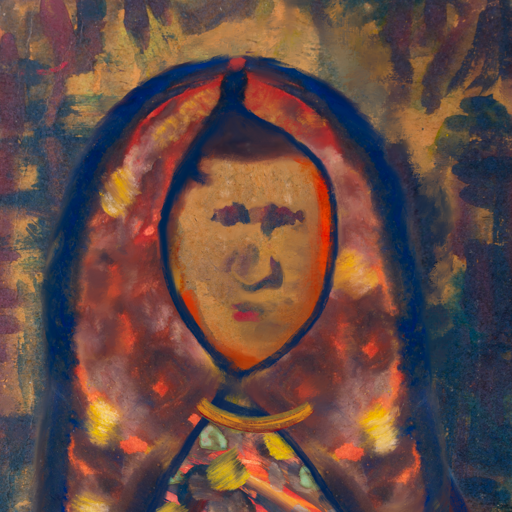
Background: InTheSun, Head And Neck Front: In_The_Sun, Face Front: In_The_Sun, Bust: Mother_And_Son_Mother, Hair Front: Rupkatha, Head Accessory: Mother_And_Son_Mother_Scarf, Second Necklace: Blank, Necklace: Mother_And_Son_Son, Baby: Blank